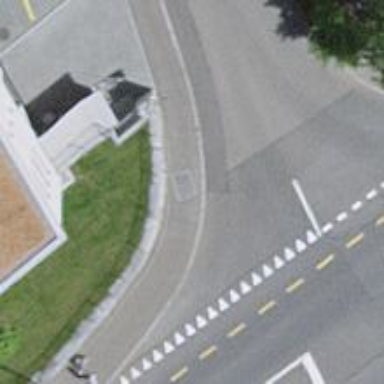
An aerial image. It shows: Sidewalk.